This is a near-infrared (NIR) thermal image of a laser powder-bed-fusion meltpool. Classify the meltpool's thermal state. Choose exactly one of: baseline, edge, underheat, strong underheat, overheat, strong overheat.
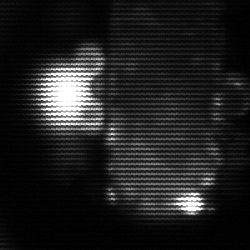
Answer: strong underheat